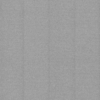
Label: dusty